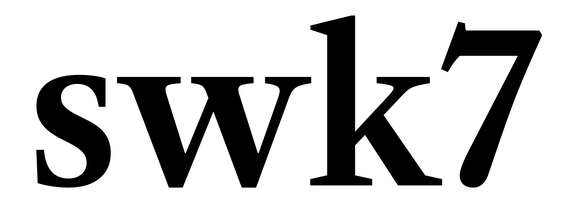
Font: LibreCaslonText_SemiBold